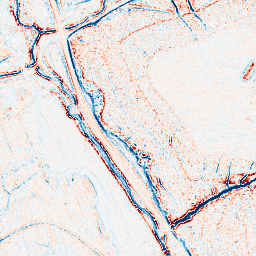
Category: edge_preserving
Decomposition family: anisotropic_diffusion
Decomposition parameters: iterations: 5
kappa: 100
gamma: 0.2
Upsampling method: lanczos
Upsampling parameters: scale: 2
Upsampling scale: 2